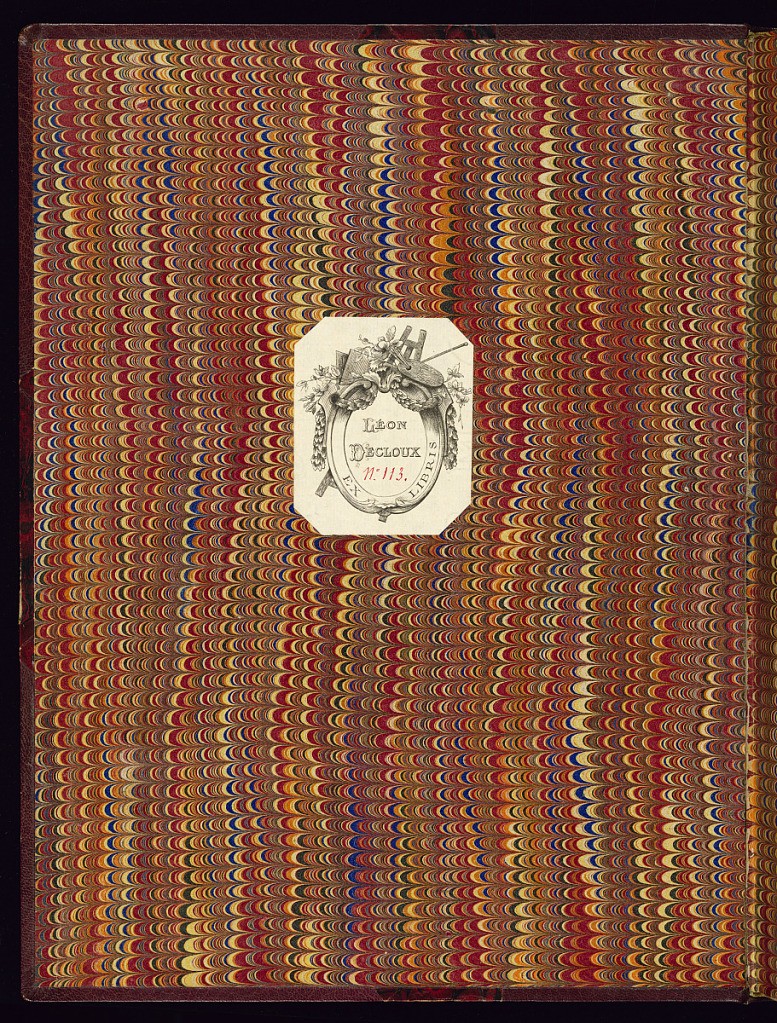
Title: Album of Ornament Prints: Designs for Girondoles, Candlesticks, Candelabras, Chandeliers, Clocks, Barometers, and Boxes (Caskets)
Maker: Jean François Forty, active 1775 – 1790
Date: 1774–94
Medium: Pen and chinese ink, with water colors; ''bound''***
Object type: Album
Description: Album of ornament prints, from two different series, published as the works (Oeuvre) of J.F. Forty, including designs for objects sculpted in bronze - Girandoles, Candlesticks, Andirons, Chandeliers, Candelabras, Clocks, and Barometers. And designs for boxes and caskets that can be produced in gold, silver, or porcelain.